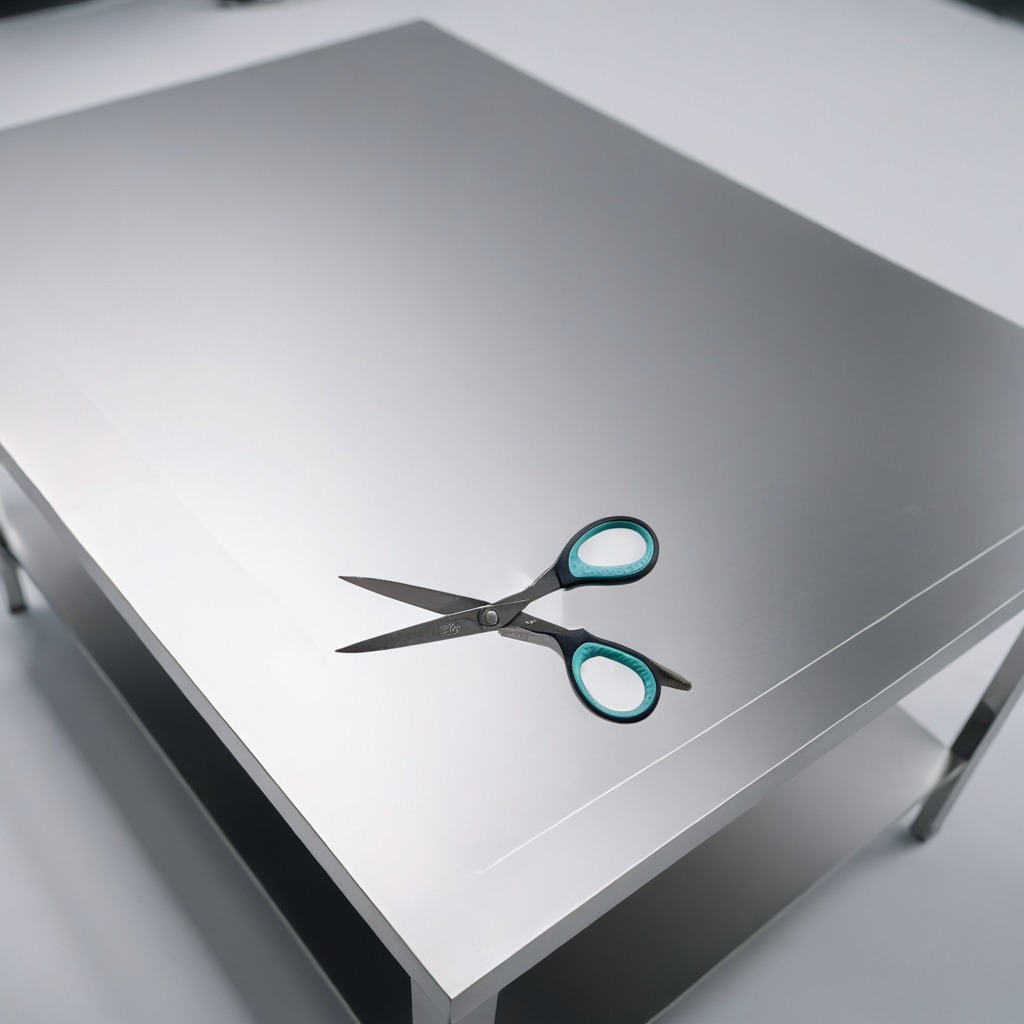
A scissor is lying on the stainless steel table.